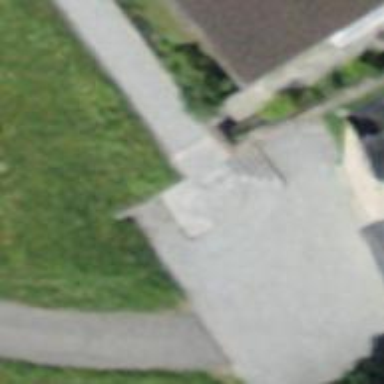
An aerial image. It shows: Road with steps.